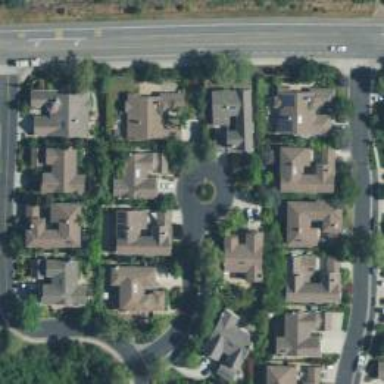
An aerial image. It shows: Driveway.